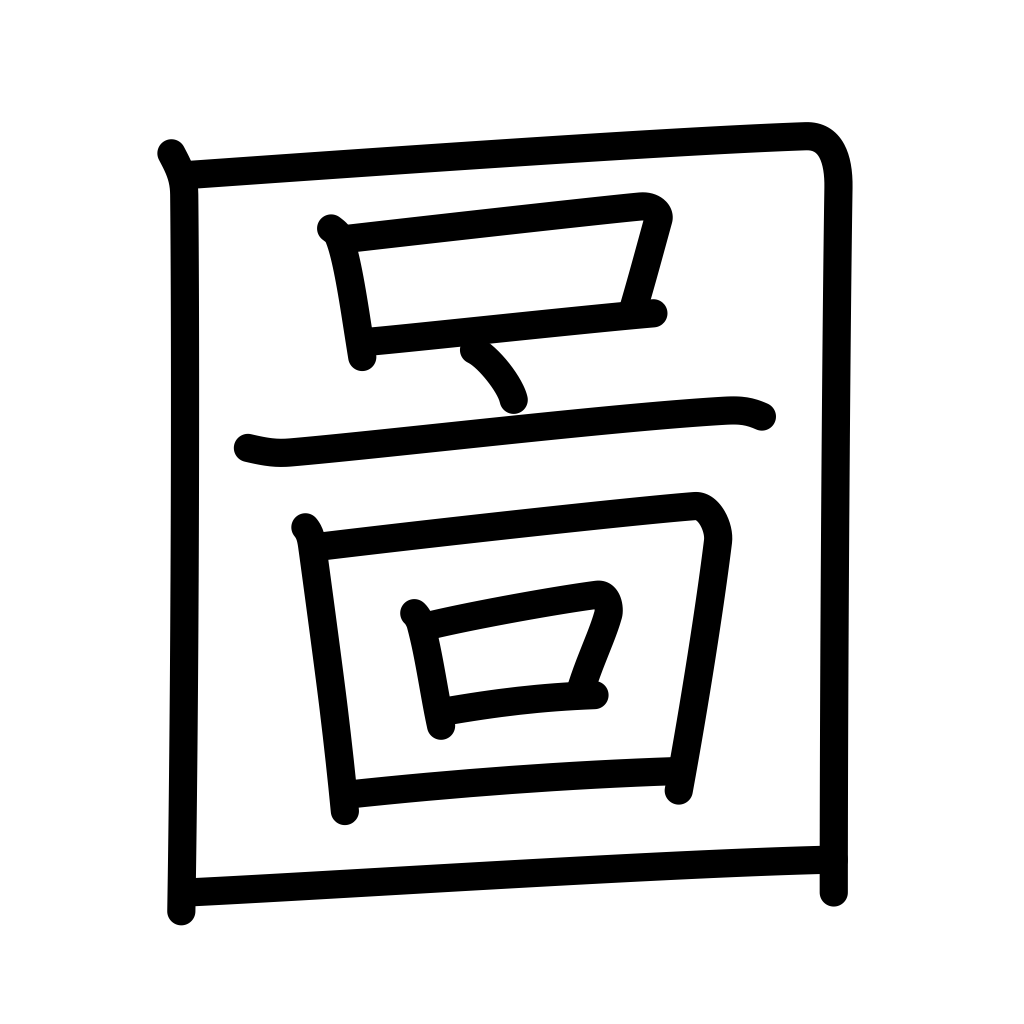
Meaning: drawing, plan